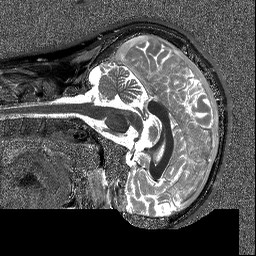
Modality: T1map
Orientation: sagittal
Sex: male